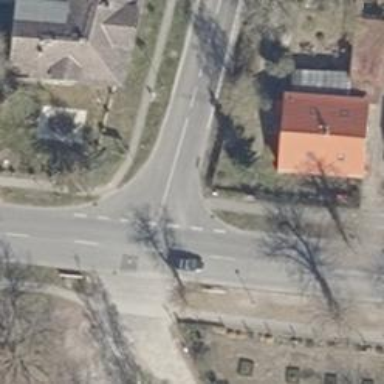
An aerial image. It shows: Secondary road with asphalt surface. There is sidewalk on the left side and lane markings are present.